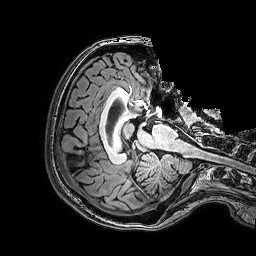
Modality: T1w
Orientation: axial
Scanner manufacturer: philips
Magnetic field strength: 3 T
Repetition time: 0.0096 s
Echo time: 0.0046 s